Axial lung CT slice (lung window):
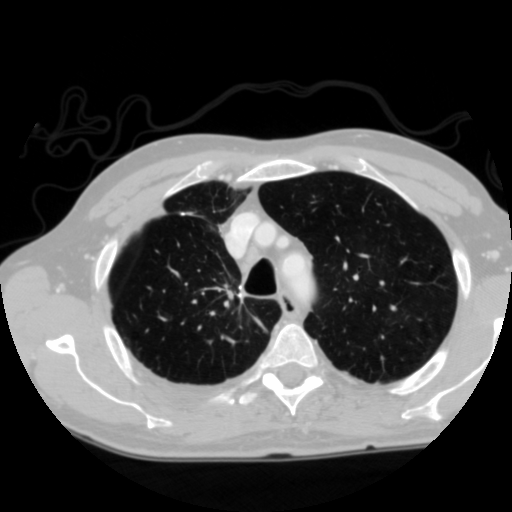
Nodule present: no